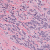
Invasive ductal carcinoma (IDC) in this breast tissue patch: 1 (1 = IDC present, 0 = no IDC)